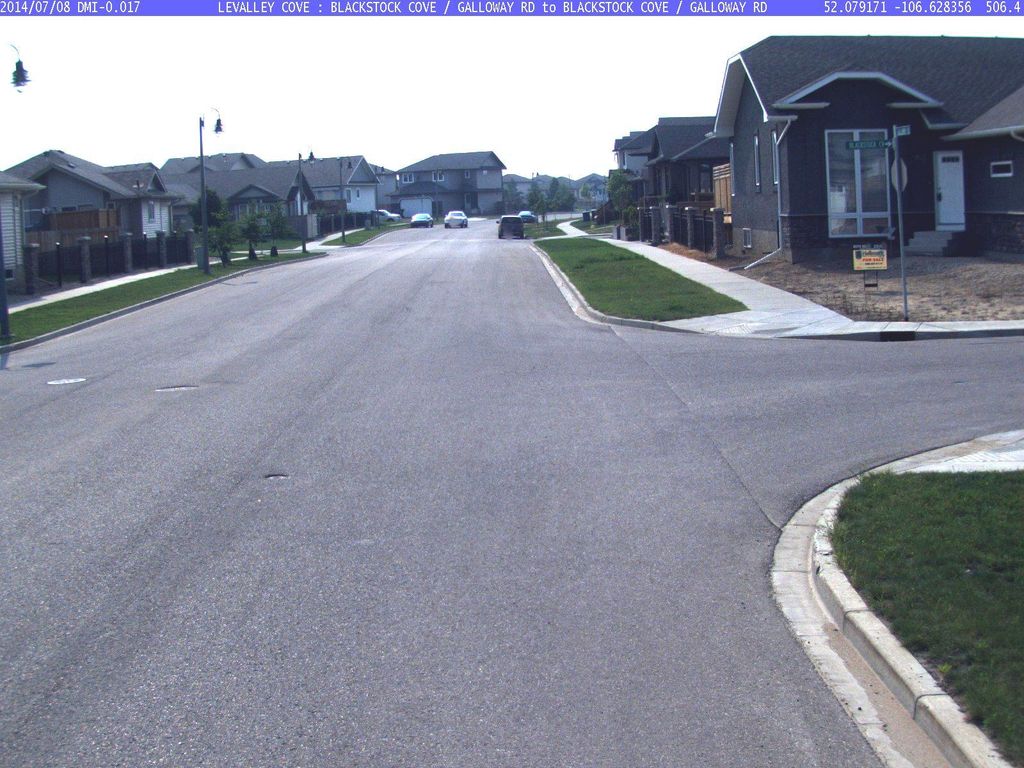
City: saskatoon